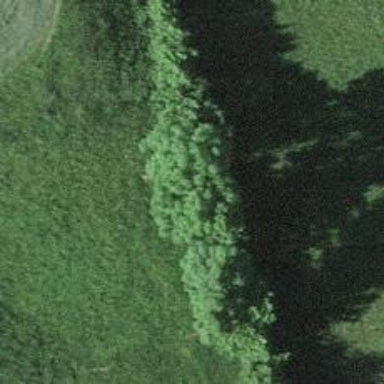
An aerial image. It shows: Hedge barrier.